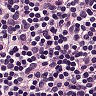
Metastatic tissue present: no